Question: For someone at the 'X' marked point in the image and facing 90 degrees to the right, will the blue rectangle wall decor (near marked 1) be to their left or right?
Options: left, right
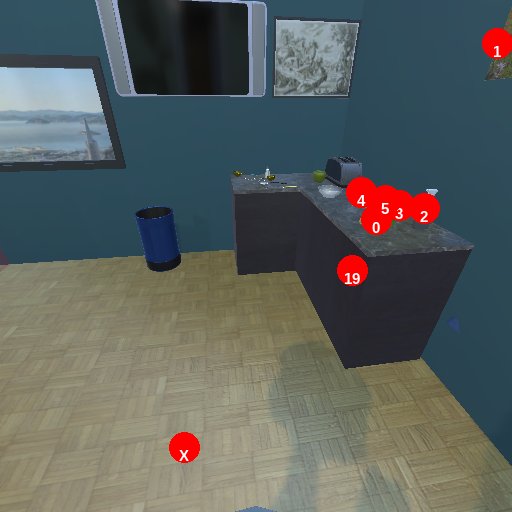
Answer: left